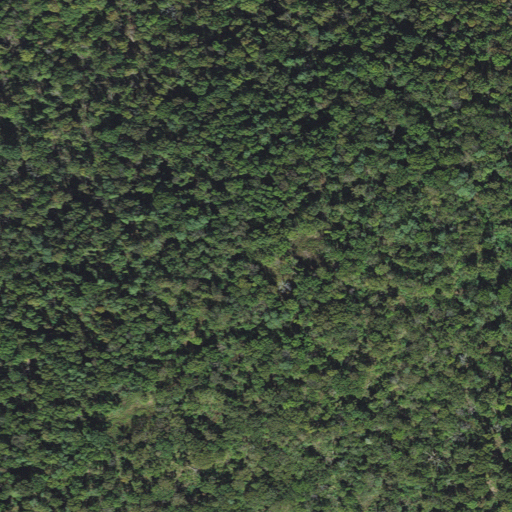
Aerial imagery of mountain in Arkansas named Stewart Hill containing deciduous forest and mixed forest